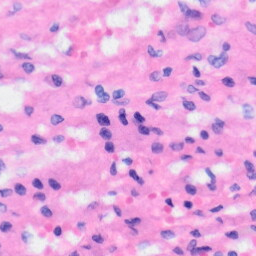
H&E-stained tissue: Liver